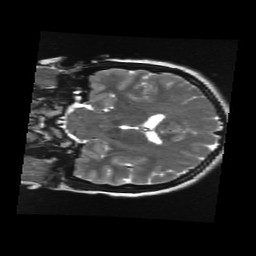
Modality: T2w
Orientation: coronal
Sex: female
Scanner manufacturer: ge
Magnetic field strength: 3 T
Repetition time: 5 s
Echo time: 0.1007 s